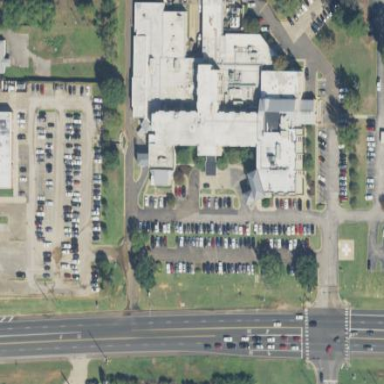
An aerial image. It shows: Hospital providing healthcare services.